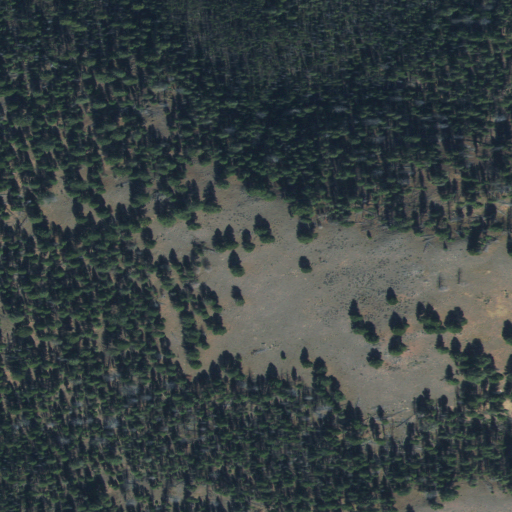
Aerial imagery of ridge(s) in Idaho named Leacock Point containing evergreen forest and shrub